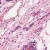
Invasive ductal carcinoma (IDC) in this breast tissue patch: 0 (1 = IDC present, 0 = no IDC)